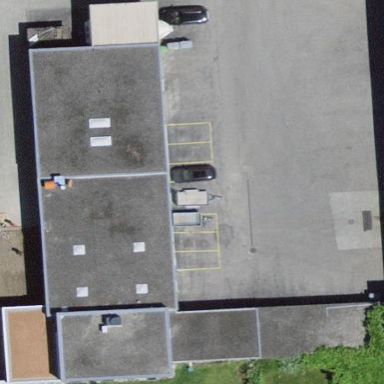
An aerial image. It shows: Building with flat roof.